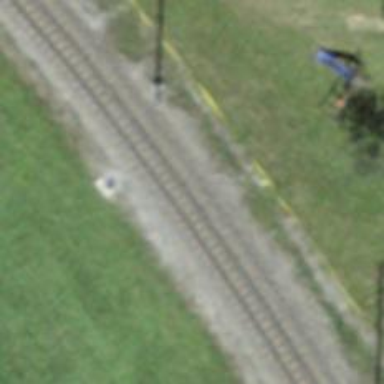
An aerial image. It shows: Narrow gauge railway with electrified contact lines.